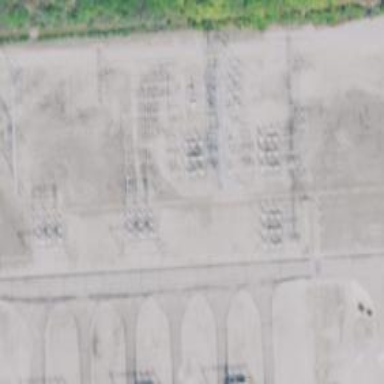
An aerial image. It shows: Switch for power supply.